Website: macys
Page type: billing-address
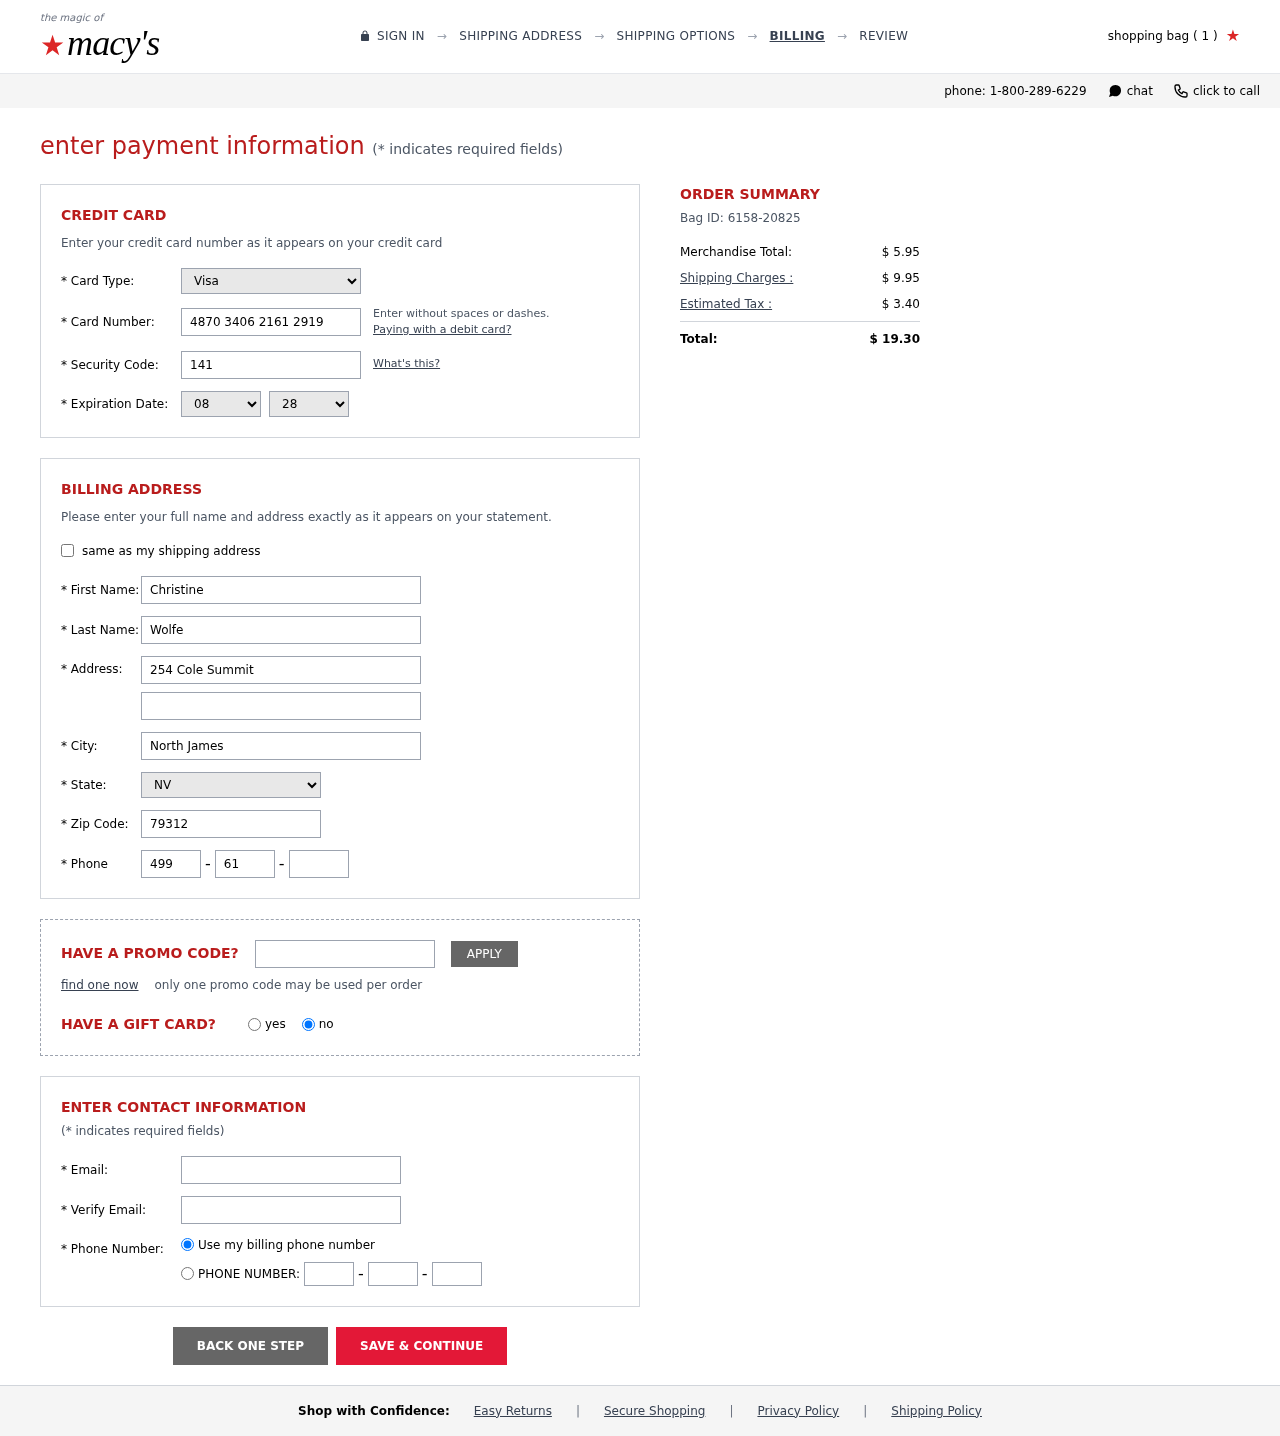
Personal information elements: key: PII_CARD_CVV
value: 141
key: PII_CARD_EXPIRY_MONTH
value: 08
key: PII_CARD_EXPIRY_YEAR
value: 28
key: PII_CARD_NUMBER
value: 4870 3406 2161 2919
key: PII_CARD_TYPE
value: Visa
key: PII_CITY
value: North James
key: PII_EMAIL
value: christine.wolfe@hotmail.com
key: PII_FIRSTNAME
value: Christine
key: PII_LASTNAME
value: Wolfe
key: PII_PHONE_AREA
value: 499
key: PII_PHONE_PREFIX
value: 616
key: PII_PHONE_SUFFIX
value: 4447
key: PII_POSTCODE
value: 79312
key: PII_STATE_ABBR
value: NV
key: PII_STREET
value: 254 Cole Summit
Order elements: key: ORDER_NUM_ITEMS
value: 1
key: ORDER_ID
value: Bag ID: 6158-20825
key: ORDER_SUBTOTAL
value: $ 5.95
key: ORDER_SHIPPING_COST
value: $ 9.95
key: ORDER_TAX
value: $ 3.40
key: ORDER_TOTAL
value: $ 19.30